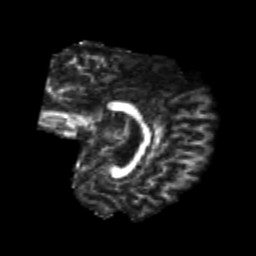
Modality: FA
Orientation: sagittal
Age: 22
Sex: male
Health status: healthy
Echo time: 0.074 s